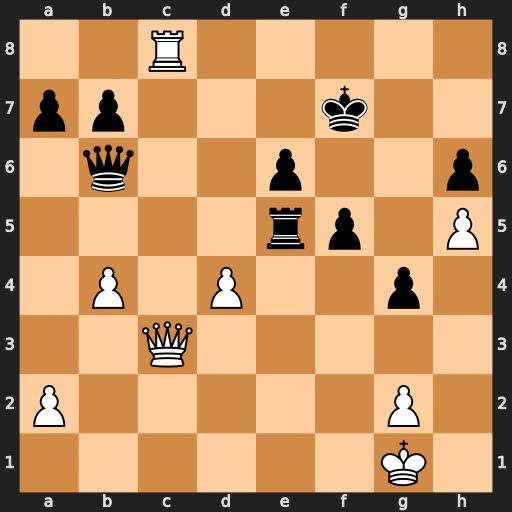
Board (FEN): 2R5/pp3k2/1q2p2p/4rp1P/1P1P2p1/2Q5/P5P1/6K1
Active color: w
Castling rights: -
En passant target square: -
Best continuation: Qc7+ Qxc7 Rxc7+ Kf6 dxe5+